Question: I trying to get users current location using MapKit and CoreLocation. I'm really new to Objective-C. As for my research the implementation is slightly different from older iOS to iOS 8.0. I have followed everything correctly. Still it is getting current location. My actual target is to get pin user location on the mapKit during run time when the user gives the location in the text field.
'''
filename.h
#import <UIKit/UIKit.h>
#import <MapKit/MapKit.h>
@interface LocationSelectionViewController : UIViewController <CLLocationManagerDelegate>
@property (weak, nonatomic) IBOutlet UITextField *insertLocation;
@property (strong, nonatomic) IBOutlet MKMapView *serviceLocation;
- (IBAction)next:(id)sender;
@end
#import "LocationSelectionViewController.h"
#import <CoreLocation/CoreLocation.h>
@interface LocationSelectionViewController () <CLLocationManagerDelegate>
@end
@implementation LocationSelectionViewController
CLLocationManager *locationManager;
@synthesize serviceLocation;
- (void)viewDidLoad {
[super viewDidLoad];
locationManager = [[CLLocationManager alloc] init];
locationManager.delegate = self;
[locationManager requestAlwaysAuthorization];
[locationManager startUpdatingLocation];
// Do any additional setup after loading the view.
self.serviceLocation = [[MKMapView alloc] initWithFrame:self.view.bounds];
self.serviceLocation.autoresizingMask = UIViewAutoresizingFlexibleWidth | UIViewAutoresizingFlexibleHeight;
[self.view addSubview:self.serviceLocation];
[self.serviceLocation.delegate self];
//[self.serviceLocation setShowsUserLocation:YES];
}
/*- (void)mapView:(MKMapView *)mapView didUpdateUserLocation:(MKUserLocation *)userLocation{
CLLocationCoordinate2D loc=[userLocation coordinate];
MKCoordinateRegion region = MKCoordinateRegionMakeWithDistance(loc, 100, 100);
[self.serviceLocation setRegion:region animated:YES];
}*/
-(void) locationManager:(CLLocationManager *)manager didUpdateLocations:(NSArray<CLLocation *> *)locations{
[locationManager requestAlwaysAuthorization];
[locationManager startUpdatingLocation];
}
-(void) locationManager:(CLLocationManager *)manager didChangeAuthorizationStatus:(CLAuthorizationStatus)status{
if(status == kCLAuthorizationStatusAuthorizedAlways || status == kCLAuthorizationStatusAuthorizedWhenInUse){
self.serviceLocation.showsUserLocation = YES;
}
}
- (void)didReceiveMemoryWarning {
[super didReceiveMemoryWarning];
// Dispose of any resources that can be recreated.
}
/*
#pragma mark - Navigation
// In a storyboard-based application, you will often want to do a little preparation before navigation
- (void)prepareForSegue:(UIStoryboardSegue *)segue sender:(id)sender {
// Get the new view controller using [segue destinationViewController].
// Pass the selected object to the new view controller.
}
*/
- (IBAction)next:(id)sender {
}
@end
'''
As in the image I have added the two properties as per iOS 8 requirement.

Can anyone advise me in archiving this:
- -
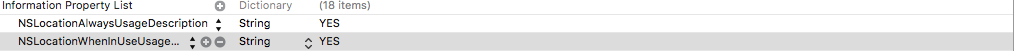
Answer: Your flow for requesting and starting location update is not proper. First of all the 'requestAlwaysAuthorization' will not change the authorization status immediately because it needs user to press 'Allow' or 'Don't Allow' button in the alert. So you should start location update only after getting its result. Then in 'didUpdateLocations' no need to request/start again.
Do it in following way,
Dn your 'viewDidLoad'
'''
BOOL isAuthorized = [CLLocationManager authorizationStatus] == kCLAuthorizationStatusAuthorizedAlways;
if (isAuthorized) {
[locationManager startUpdatingLocation];
}
else {
[locationManager requestAlwaysAuthorization];
}
'''
And implement the delegate methods like
'''
- (void)locationManager:(CLLocationManager *)manager didUpdateLocations:(NSArray<CLLocation *> *)locations {
CLLocation *current = locations.firstObject;
}
- (void)locationManager:(CLLocationManager *)manager didChangeAuthorizationStatus:(CLAuthorizationStatus)status{
if(status == kCLAuthorizationStatusAuthorizedAlways || status == kCLAuthorizationStatusAuthorizedWhenInUse){
self.serviceLocation.showsUserLocation = YES;
[locationManager startUpdatingLocation];
}
}
'''
In iOS 8 for requesting permission you should add the usage description string in the 'info.plist'. In your case the key is 'NSLocationAlwaysUsageDescription'.